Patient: sex F, age 76
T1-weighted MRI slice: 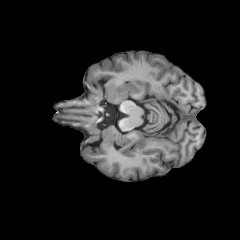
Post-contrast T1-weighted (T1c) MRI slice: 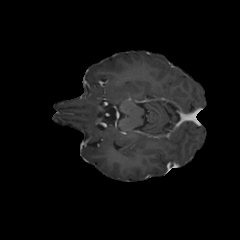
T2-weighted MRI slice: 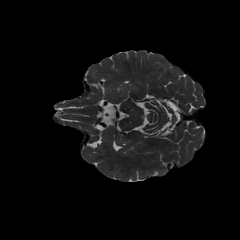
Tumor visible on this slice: no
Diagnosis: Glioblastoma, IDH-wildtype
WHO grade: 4